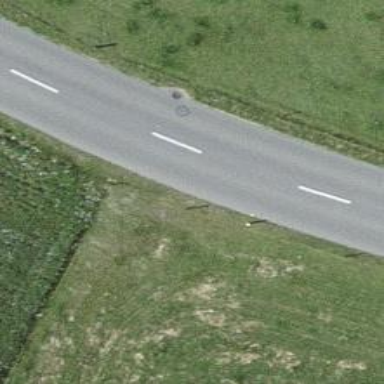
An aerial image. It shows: Tertiary road with asphalt surface.